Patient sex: F
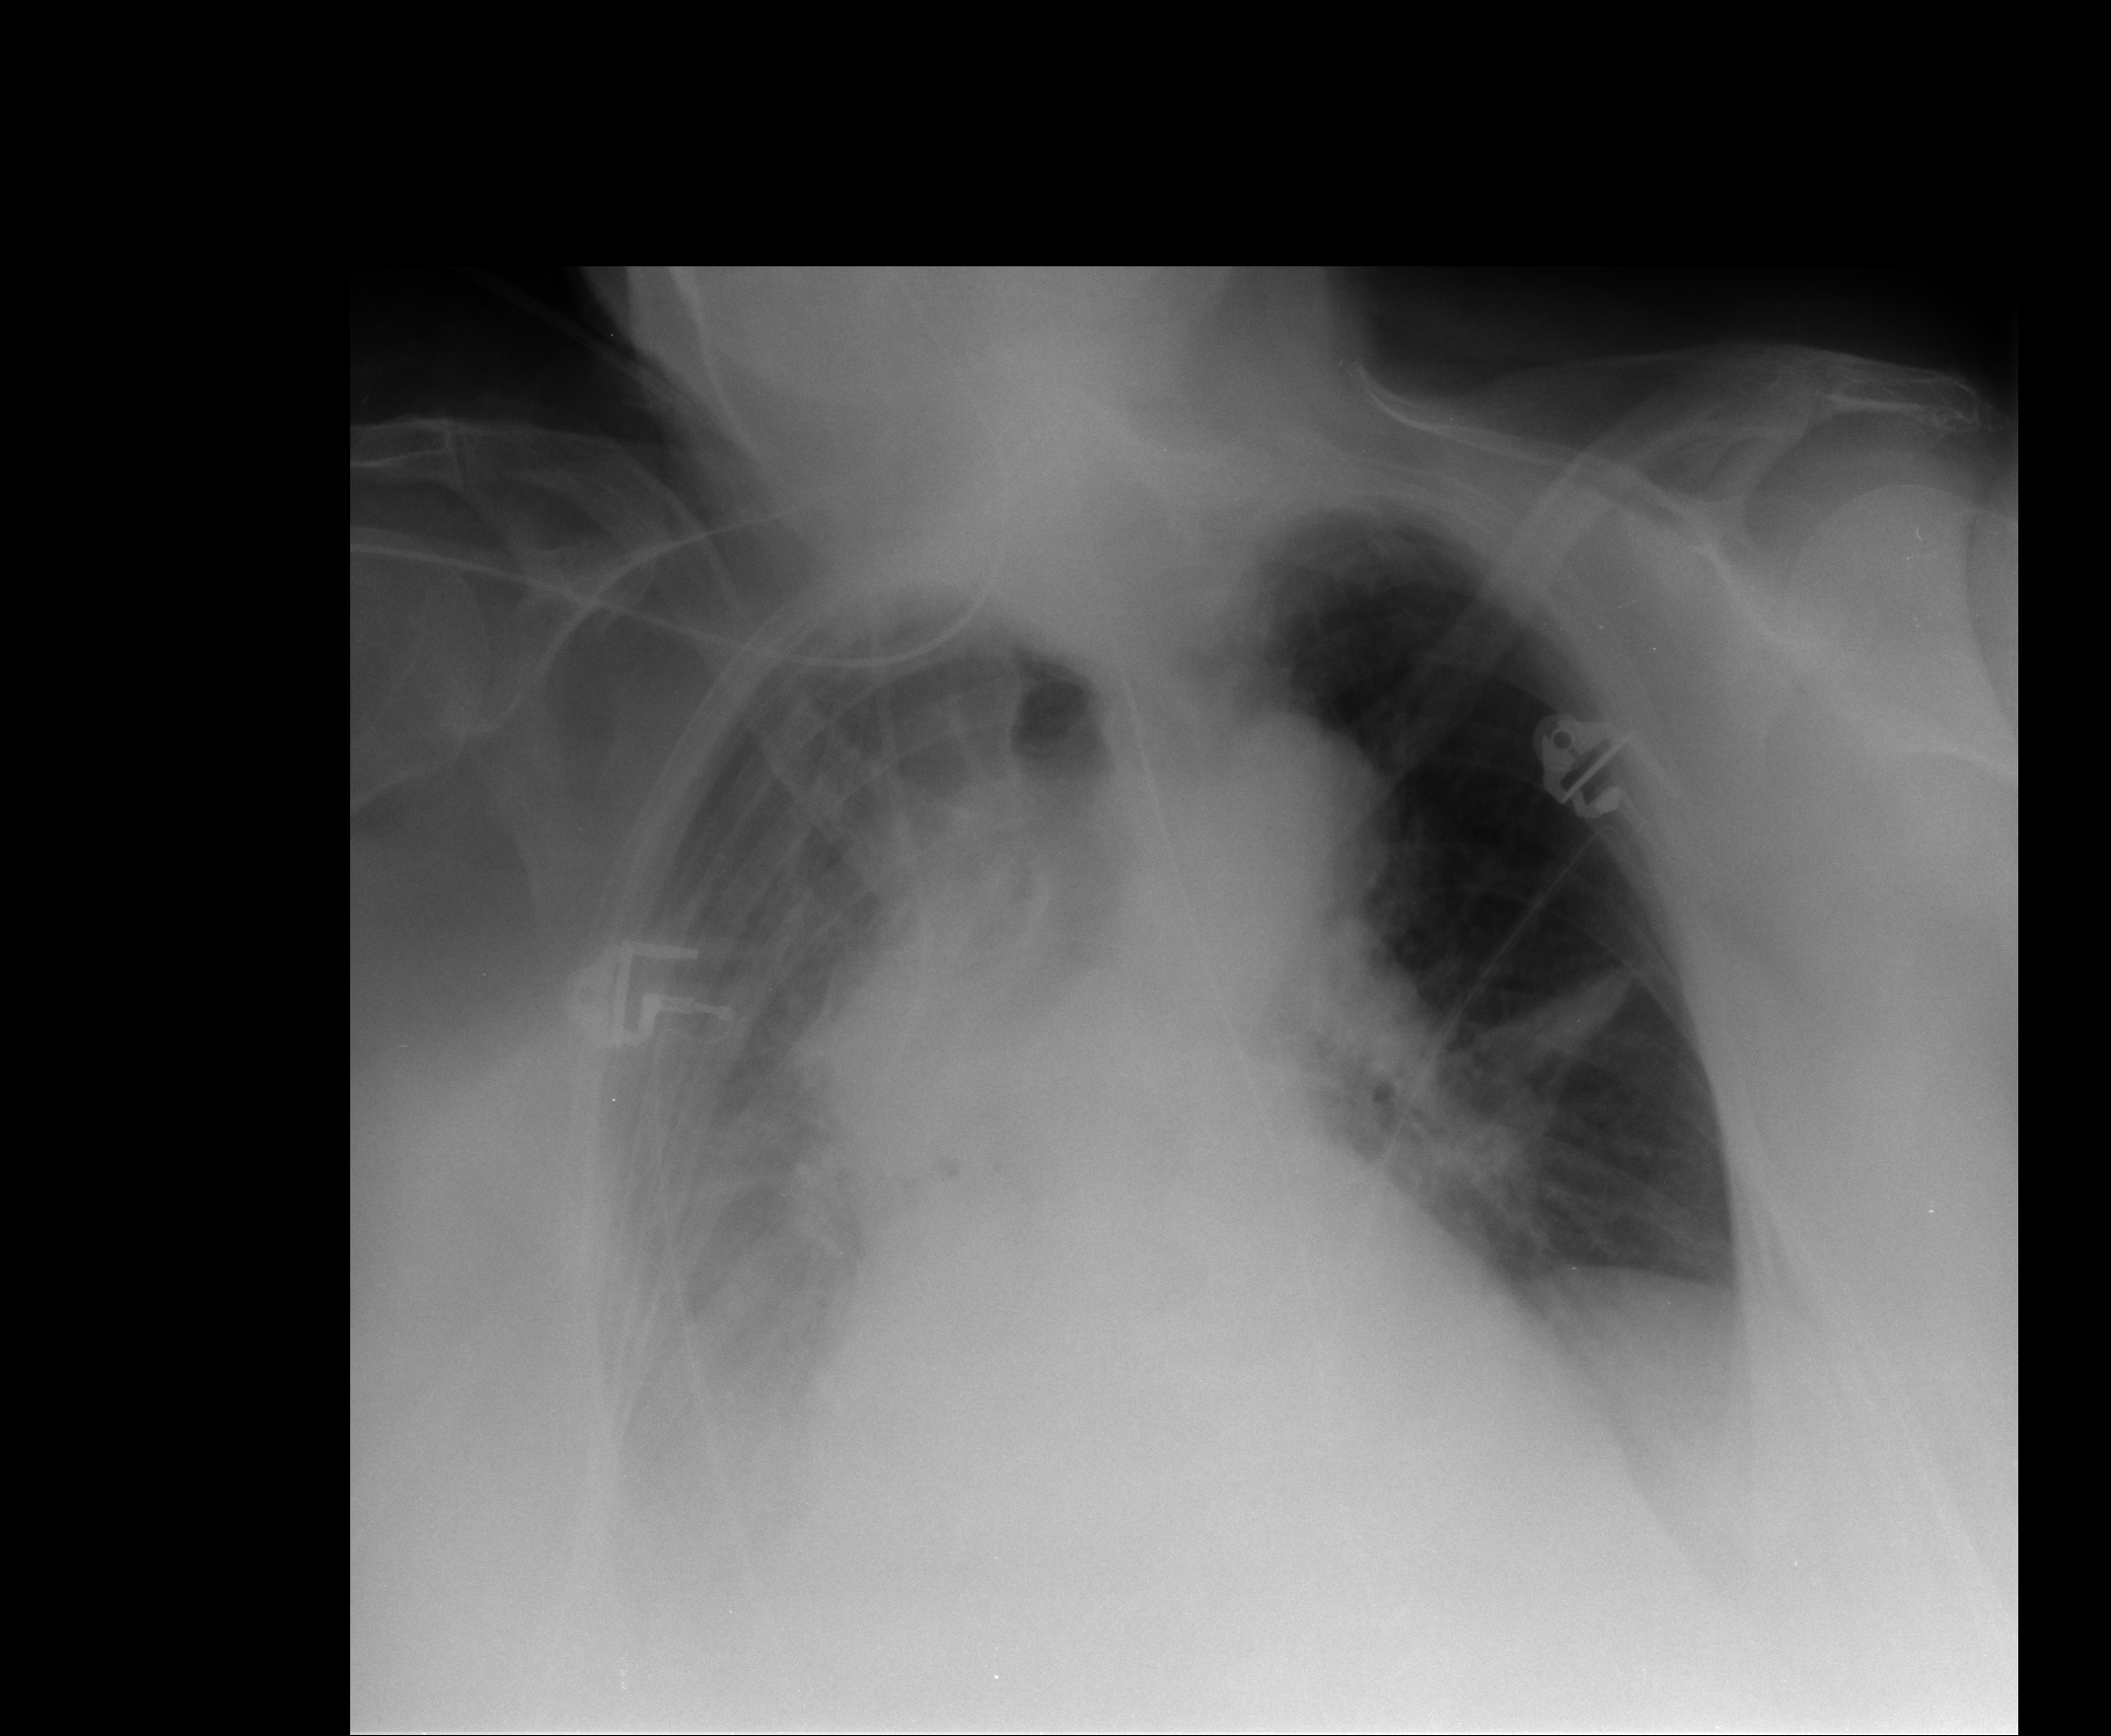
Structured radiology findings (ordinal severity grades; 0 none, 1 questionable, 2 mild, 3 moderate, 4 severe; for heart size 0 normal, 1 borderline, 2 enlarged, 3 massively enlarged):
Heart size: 2
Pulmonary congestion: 2
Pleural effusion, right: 3
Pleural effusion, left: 1
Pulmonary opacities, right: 0
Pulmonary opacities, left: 0
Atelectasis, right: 2
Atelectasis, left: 3